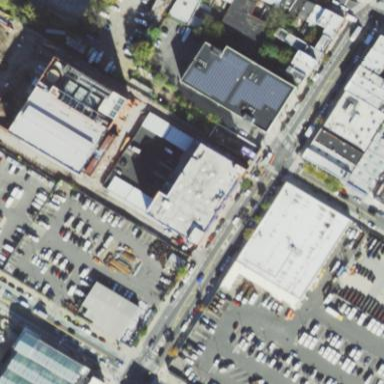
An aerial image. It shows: Building housing storage rental shop.